Chest X-ray:
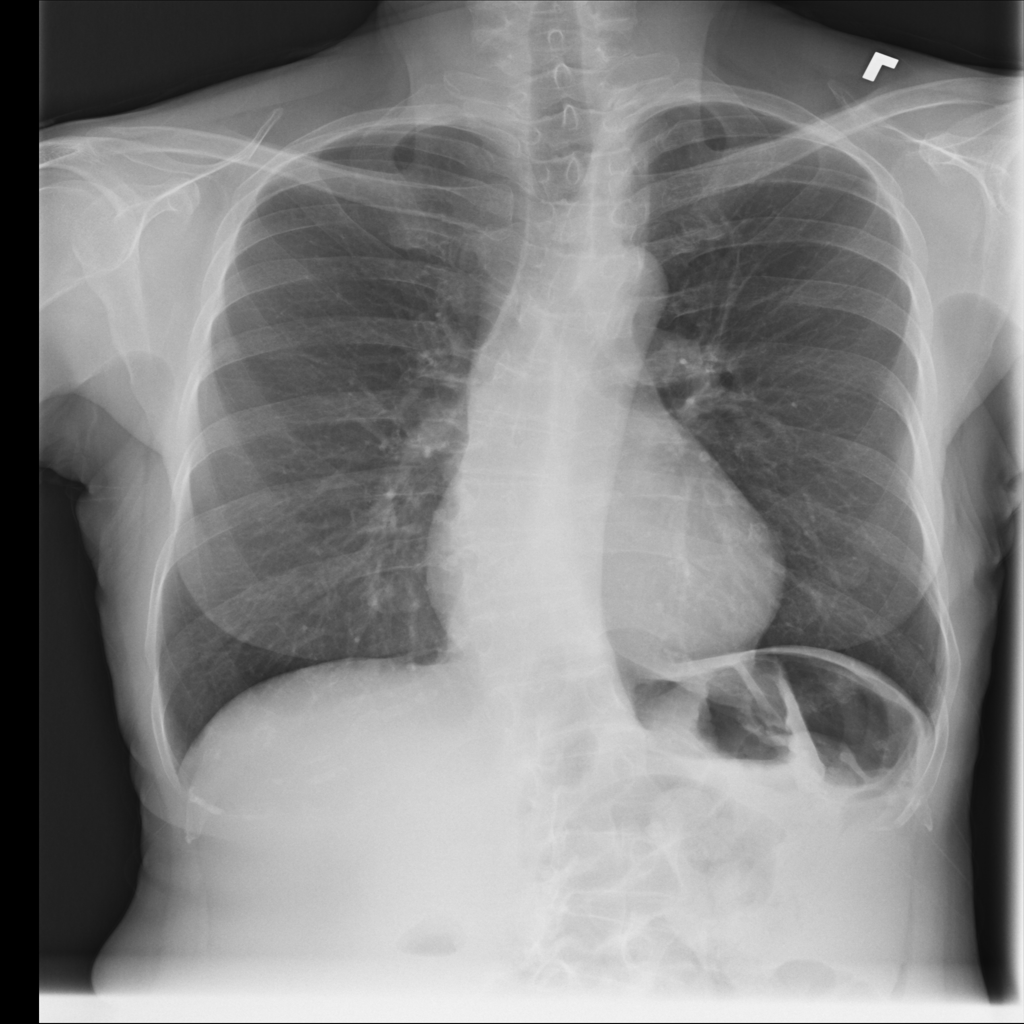
No abnormal finding: yes